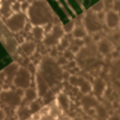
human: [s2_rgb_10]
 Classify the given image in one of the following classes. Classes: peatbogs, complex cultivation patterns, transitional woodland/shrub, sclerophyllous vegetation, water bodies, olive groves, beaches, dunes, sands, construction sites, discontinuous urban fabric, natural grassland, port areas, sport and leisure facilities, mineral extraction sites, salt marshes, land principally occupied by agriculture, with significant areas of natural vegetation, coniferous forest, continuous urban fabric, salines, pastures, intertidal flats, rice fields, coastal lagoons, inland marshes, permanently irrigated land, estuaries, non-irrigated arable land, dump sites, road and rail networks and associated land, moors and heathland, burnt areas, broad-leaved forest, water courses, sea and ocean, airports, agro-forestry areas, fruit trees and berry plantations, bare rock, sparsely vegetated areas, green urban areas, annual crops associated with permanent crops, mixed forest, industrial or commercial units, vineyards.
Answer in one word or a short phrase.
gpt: non-irrigated arable land